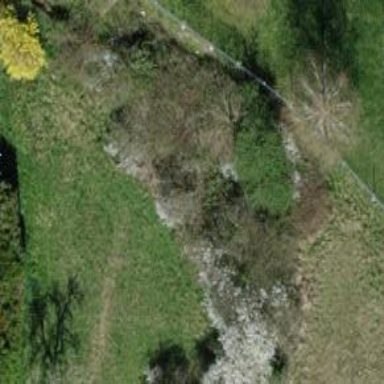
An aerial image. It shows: Tree with mixed leaves.